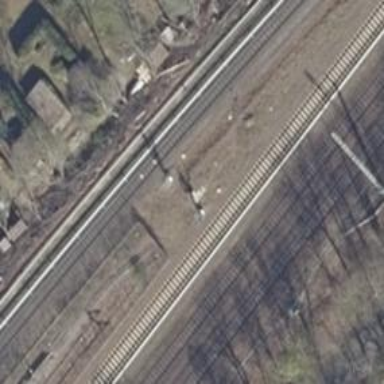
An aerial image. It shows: Railway signal.